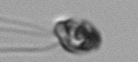
Label: flagellate_morphotype1